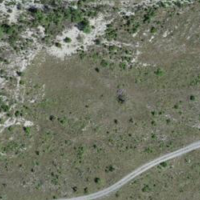
EUNIS habitat code: 45
Species observed at this site:
Bromus squarrosus